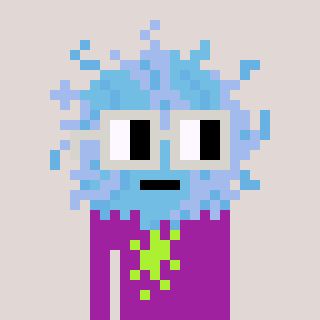
a pixel art character with square light gray glasses, a lint-shaped head and a magenta-colored body on a warm background